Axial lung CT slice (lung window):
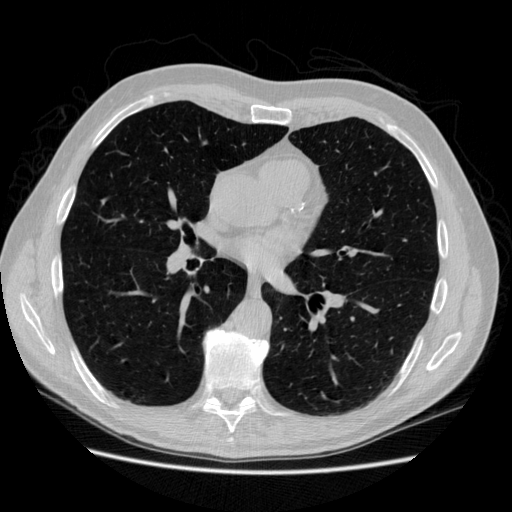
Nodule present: no